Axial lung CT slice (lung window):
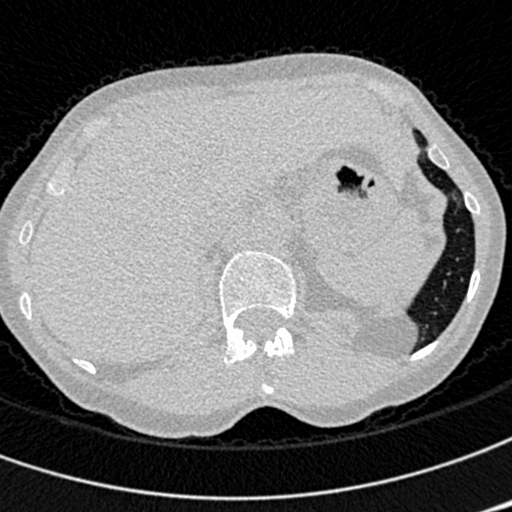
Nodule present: no